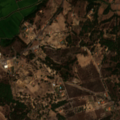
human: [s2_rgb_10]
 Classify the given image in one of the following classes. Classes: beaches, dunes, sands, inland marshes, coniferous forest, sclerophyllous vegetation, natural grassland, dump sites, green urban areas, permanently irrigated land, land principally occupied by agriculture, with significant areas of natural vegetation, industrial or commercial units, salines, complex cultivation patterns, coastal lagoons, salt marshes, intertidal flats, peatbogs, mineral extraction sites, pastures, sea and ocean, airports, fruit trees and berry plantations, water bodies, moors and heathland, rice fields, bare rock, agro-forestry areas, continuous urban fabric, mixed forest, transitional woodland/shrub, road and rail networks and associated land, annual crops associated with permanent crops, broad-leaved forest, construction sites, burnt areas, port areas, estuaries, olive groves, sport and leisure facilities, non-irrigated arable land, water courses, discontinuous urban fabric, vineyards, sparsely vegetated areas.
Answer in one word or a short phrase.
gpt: discontinuous urban fabric, rice fields, complex cultivation patterns, land principally occupied by agriculture, with significant areas of natural vegetation, transitional woodland/shrub